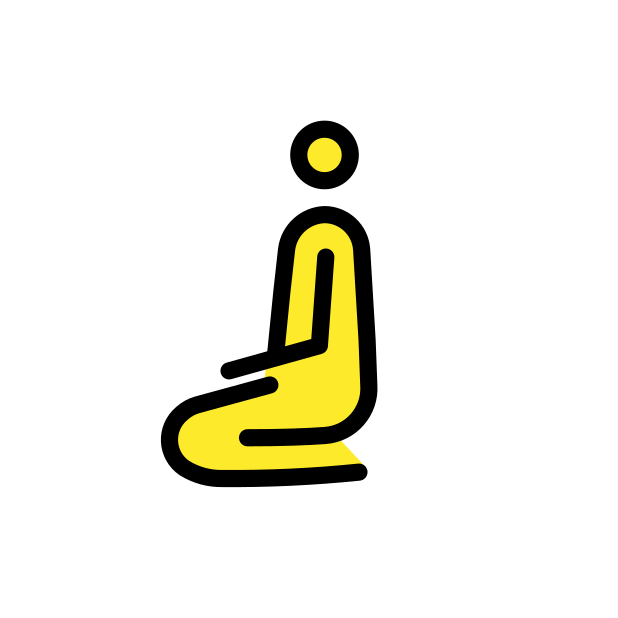
person kneeling